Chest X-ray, PA view. Patient: 36 years old, sex F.
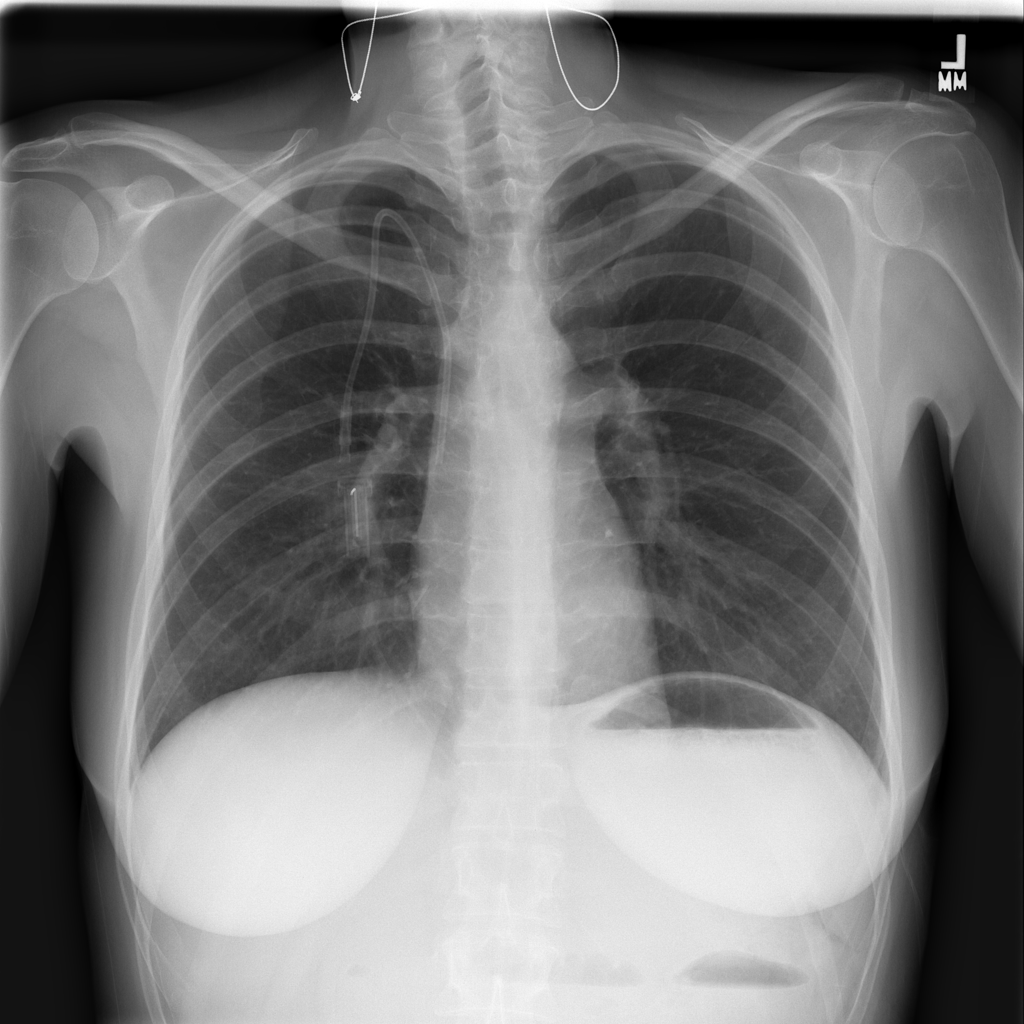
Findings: No Finding